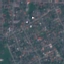
Land use / land cover class: Residential